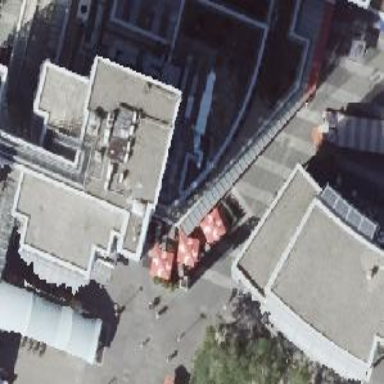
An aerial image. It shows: Restaurant.